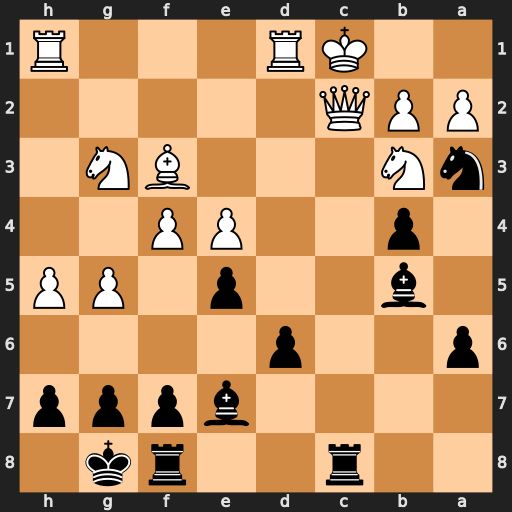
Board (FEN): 2r2rk1/4bppp/p2p4/1b2p1PP/1p2PP2/nN3BN1/PPQ5/2KR3R
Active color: b
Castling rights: -
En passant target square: -
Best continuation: Rxc2#